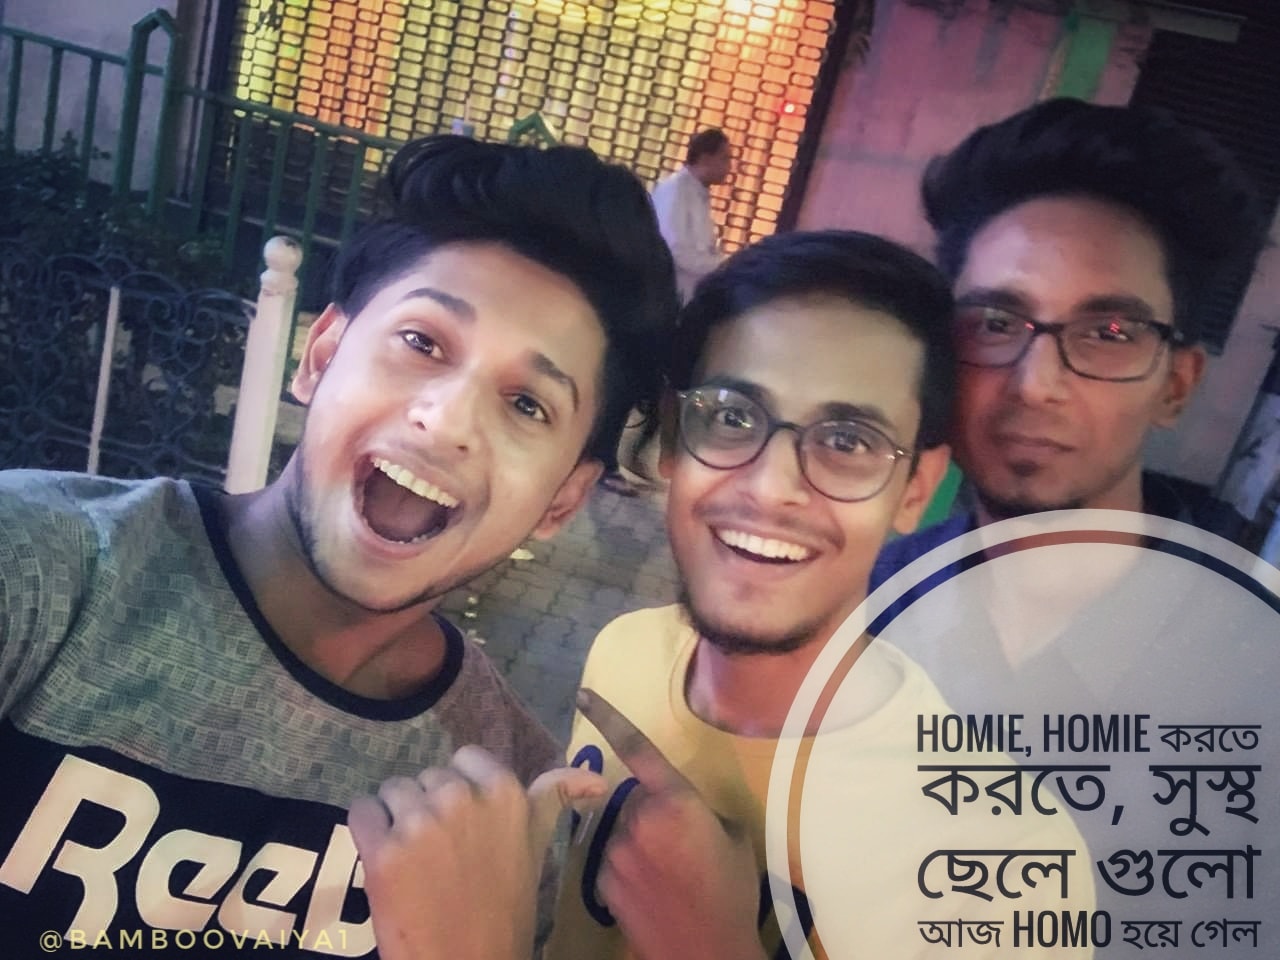
Caption: HOME, HOME করতে করতে, সুস্থ ছেলে গুলো আজ HOMO হয়ে গেল
Label: hate